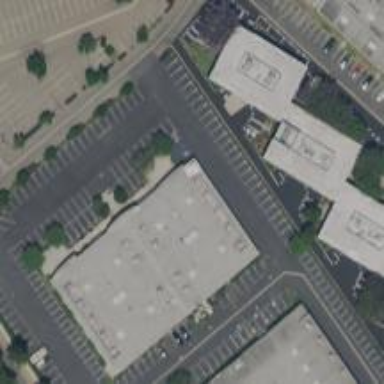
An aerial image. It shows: Commercial building.